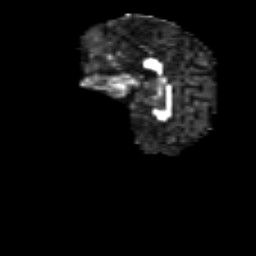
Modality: FA
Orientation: sagittal
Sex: female
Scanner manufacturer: siemens
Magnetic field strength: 3 T
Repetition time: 5 s
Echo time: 0.071 s